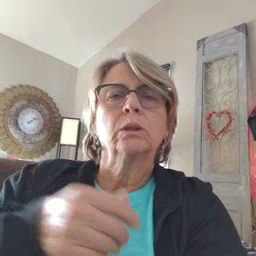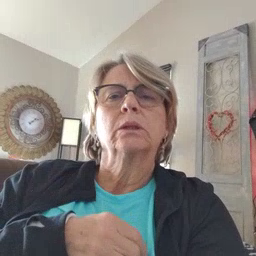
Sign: boat